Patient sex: M
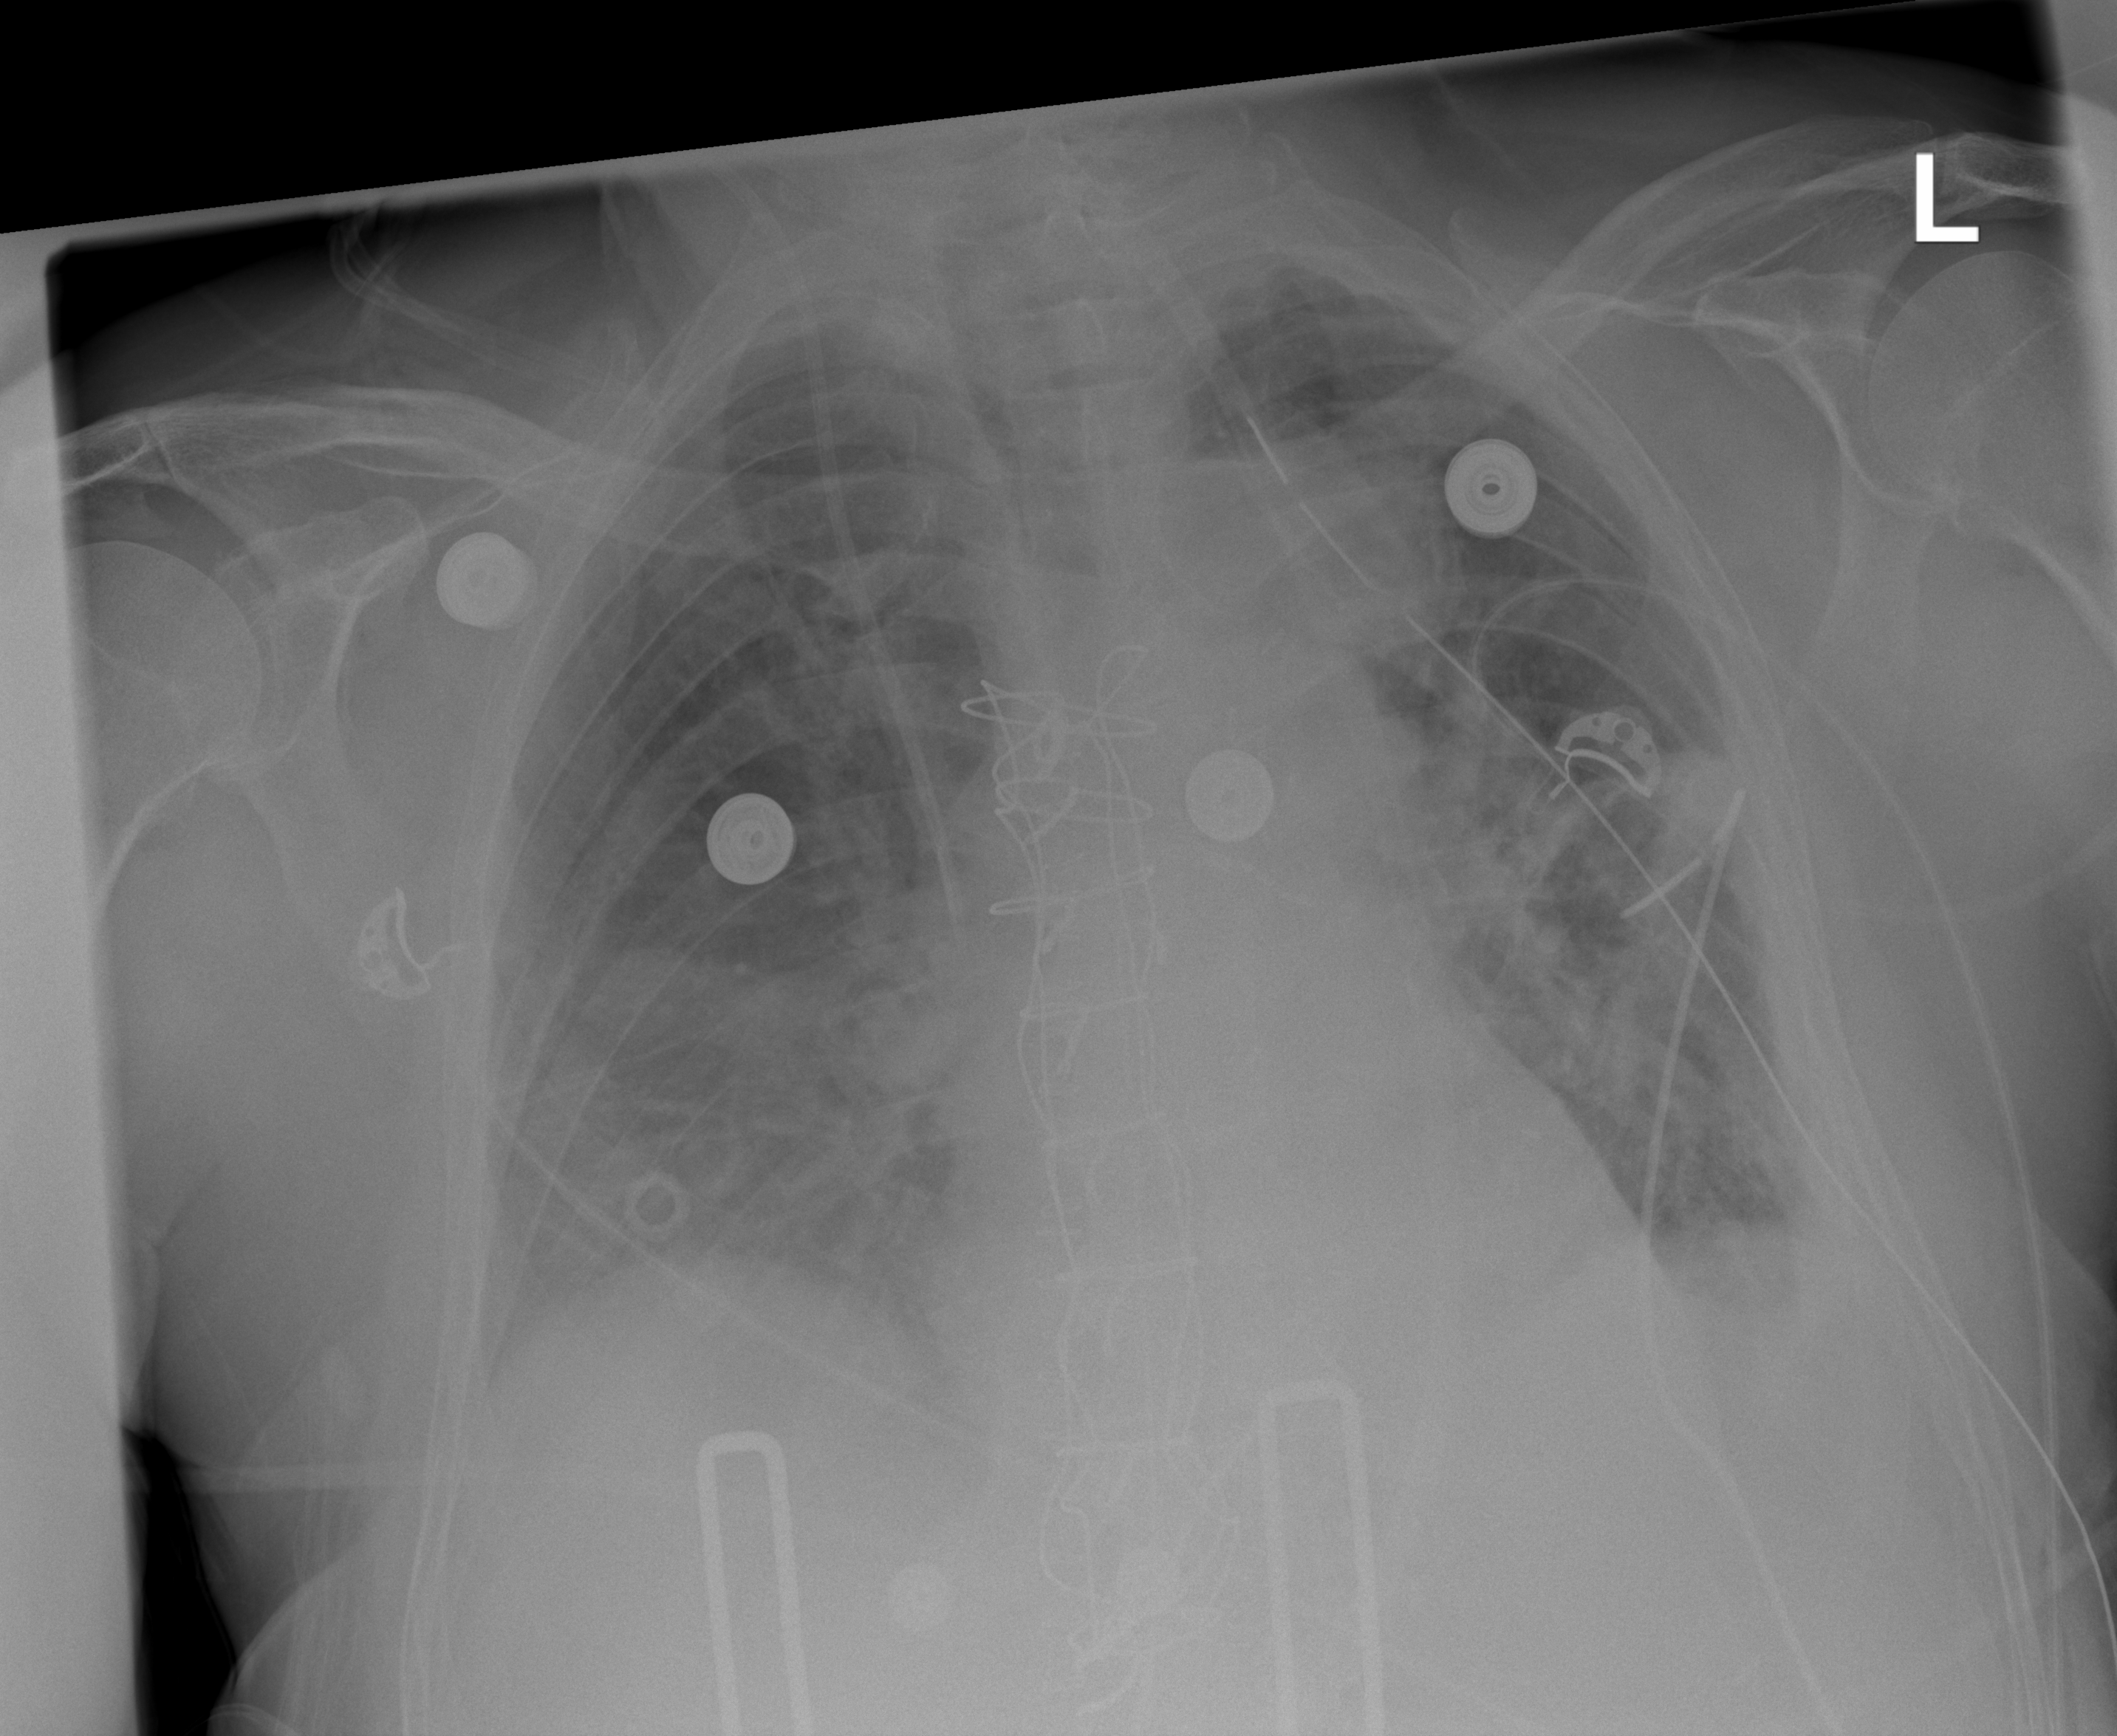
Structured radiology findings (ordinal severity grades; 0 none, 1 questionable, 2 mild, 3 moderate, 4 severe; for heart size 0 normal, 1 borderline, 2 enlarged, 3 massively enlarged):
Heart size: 0
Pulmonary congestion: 1
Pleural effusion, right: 2
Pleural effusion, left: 1
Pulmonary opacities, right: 0
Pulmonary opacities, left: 1
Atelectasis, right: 2
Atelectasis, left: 2